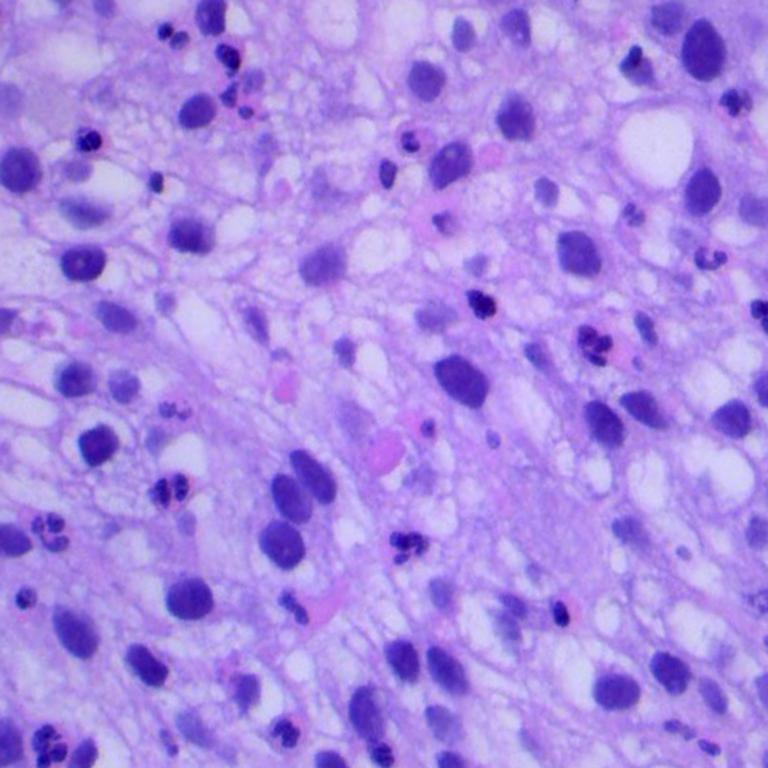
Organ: lung
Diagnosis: squamous carcinomas